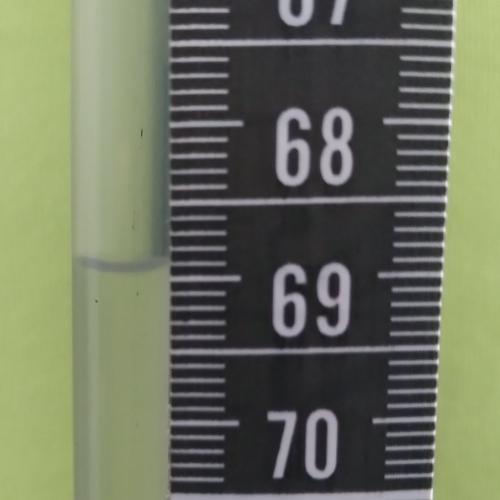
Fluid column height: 68.9 cm